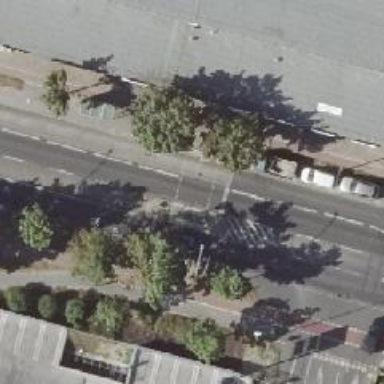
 featuring sidewalks on both sides and cycle track."